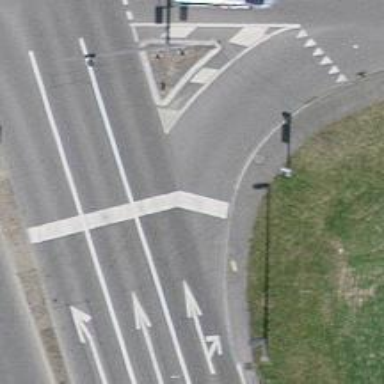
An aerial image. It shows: Road with traffic signals.